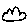
Label: cloud